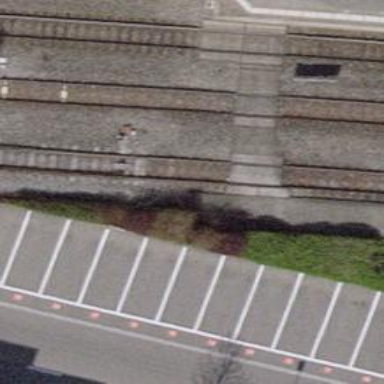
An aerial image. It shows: Crossing for the railway.